Current action and preconditions to check: trajectory_clear

Your task: For each precondition in the list above, predict whether it will hold at this action.

Consider the current scene as observed from the mobile robot's camera, and analyze the predicted future states of all dynamic agents (e.g., people, animals, vehicles, or any moving entities) within the NEXT SECOND.

IMPORTANT: Only answer "very likely" if you are absolutely certain—based on strong, clear evidence—that a dynamic agent will violate the precondition in the predicted future state. Do NOT answer "very likely" for unlikely, ambiguous, or low-probability risks.

Ask yourself for each precondition: Is there a high probability, with clear and convincing evidence, that the predicted future states of any dynamic agent will interfere with the predicted future state of the currently executing action within the NEXT SECOND, causing that precondition to fail?

Assess the risk level based on these predictions. Use "likely" or "very likely" if motions create a clear risk of interference.

Use "neutral" or "improbable" if agents are nearby but their predicted paths are clearly diverging or non-conflicting.

Failure Risk Categories: "very improbable", "improbable", "neutral", "likely", "very likely"

Answer Format: Output ONLY the probability_of_failure value from these categories: "very improbable", "improbable", "neutral", "likely", "very likely"

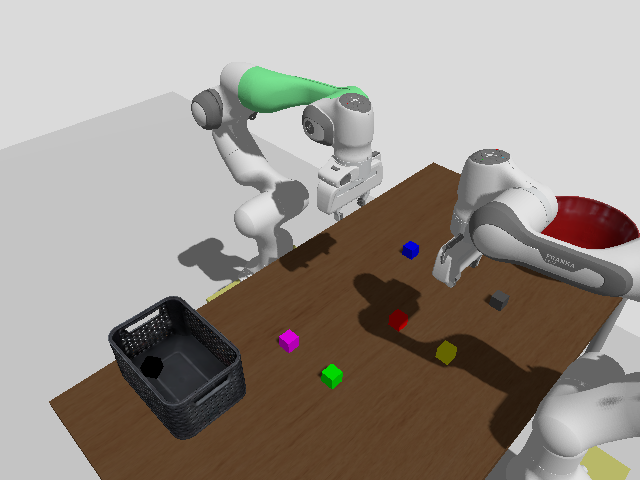

Answer: very improbable